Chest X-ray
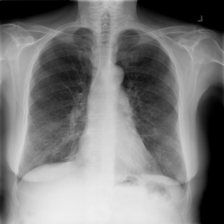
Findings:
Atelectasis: negative
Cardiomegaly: negative
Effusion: negative
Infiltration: negative
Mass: negative
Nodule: negative
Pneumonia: negative
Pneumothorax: negative
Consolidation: negative
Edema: negative
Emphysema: negative
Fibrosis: negative
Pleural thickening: negative
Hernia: negative